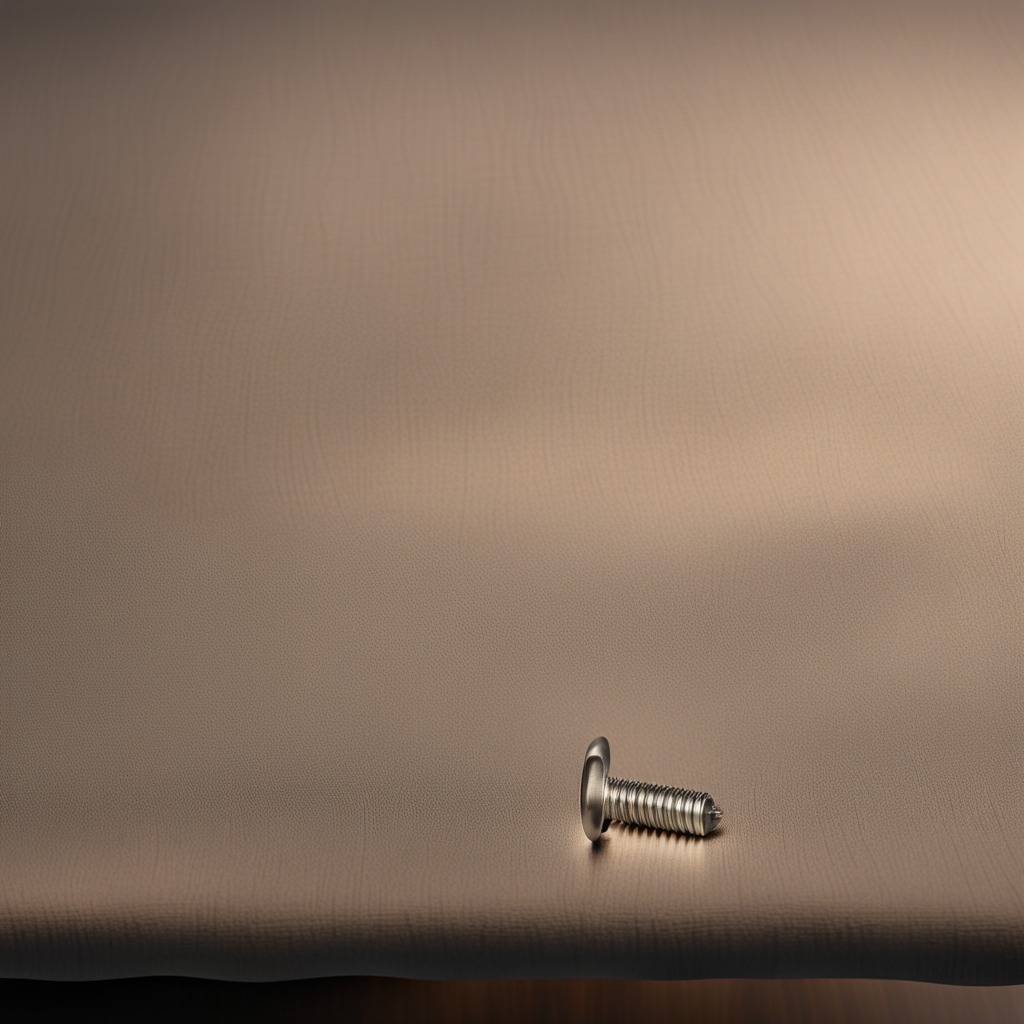
A metal screw is lying on the wooden table.